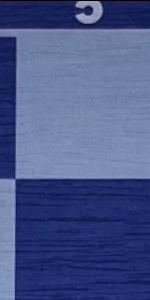
Label: Empty